Question: How to remove content limit from grid column.i have long text to display it in grid but when display it subtract the string.i want to show full text in the grid.

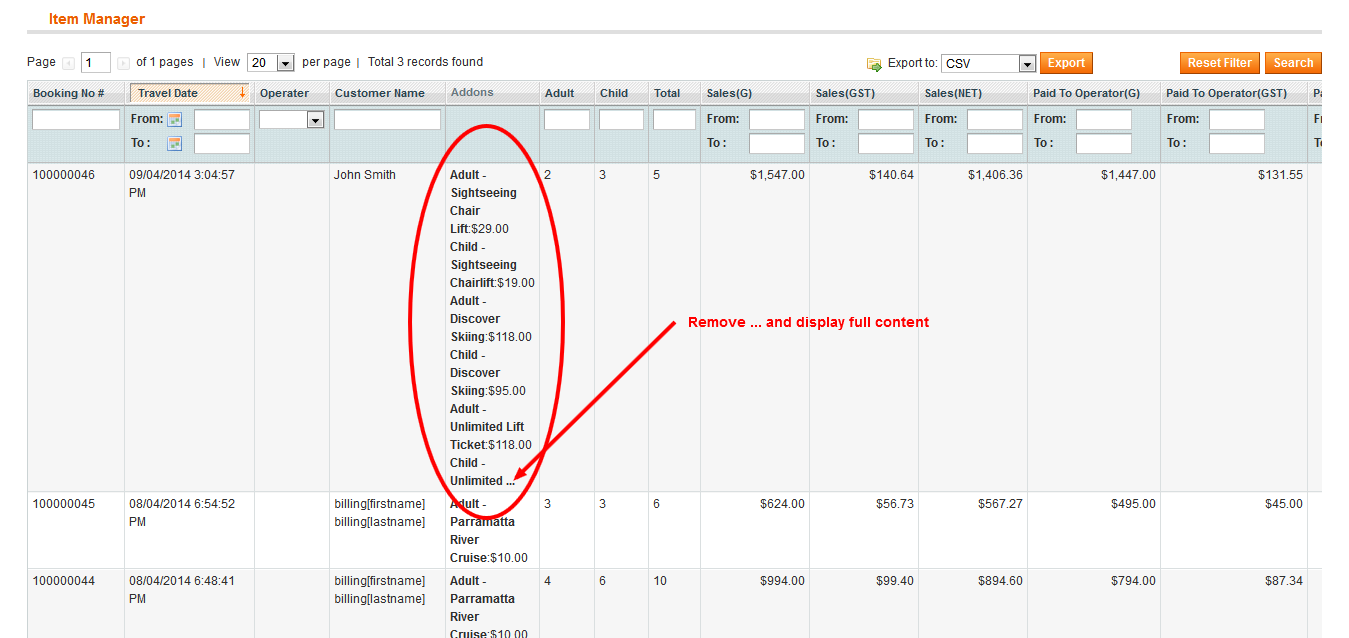
Answer: Ok Found solution just add string_limit in addcolumn or addColumnAfter function in grid.php
'''
$this->addColumnAfter('addons', array(
'header' => Mage::helper('sales')->__('Addons'),
'filter' => false,
'sortable' => false,
'index' => 'addons',
'type' => 'text',
'string_limit' => '500', /* added for content limit */
), 'billing_name');
'''